【题型】填空题　【知识点】平面几何　【难度】medium
用斜二测画法画出水平放置的平面图形 $\triangle OAB$ 的直观图如图所示，已知 $O'D' = D'A' = D'B' = A'B' = 2$，则 $\triangle OAB$ 的面积为 \underline{\qquad}.

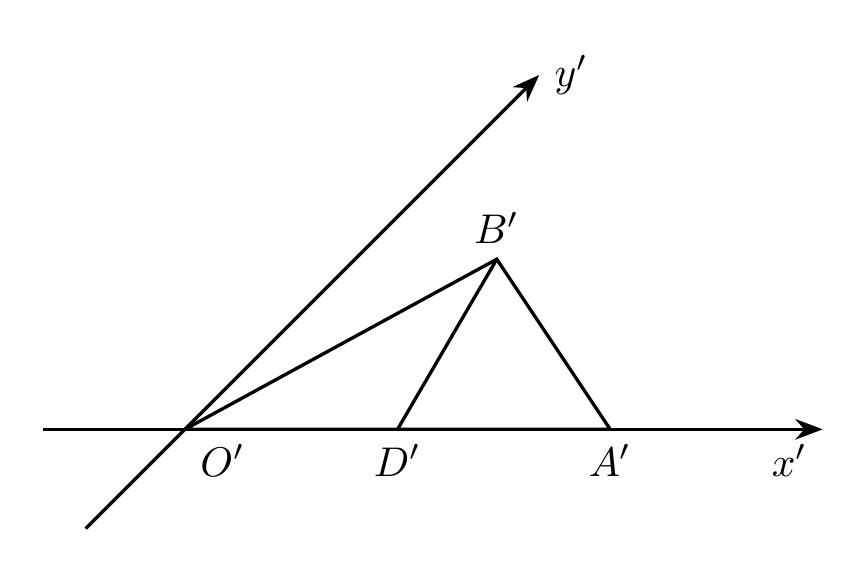
【解答】
【答案】$4\sqrt{6}$

【分析】先推导出原三角形的面积与其直观图面积之间的关系，并求出 $\triangle O'A'B'$ 的面积，由此可得出 $\triangle OAB$ 的面积。

【详解】不妨设 $\triangle MNP$ 的底边 $MN = a$，点 $P$ 到边 $MN$ 的距离为 $h$，则 $S_{\triangle MNP} = \dfrac{1}{2}ah$，如下图所示：

在斜二测直观图中，如下图所示：

点 $P'$ 到直线 $M'N'$ 的距离为 $h' = \dfrac{h}{2}\sin45^\circ = \dfrac{\sqrt{2}}{4}h$，

所以，$S_{\triangle M'N'P'} = \dfrac{1}{2}a \times \dfrac{\sqrt{2}}{4}h = \dfrac{\sqrt{2}}{4}S_{\triangle MNP}$，则 $S_{\triangle MNP} = 2\sqrt{2}S_{\triangle M'N'P'}$。

本题中，在直观图中，$O'D' = D'A' = D'B' = A'B' = 2$，

则 $\triangle A'B'D'$ 为等边三角形，则 $\angle O'B'D' = 30^\circ$，

$\angle O'B'A' = \angle O'B'D' + \angle A'B'D' = 30^\circ + 60^\circ = 90^\circ$，

所以，$O'B' = \sqrt{O'A'^2 - A'B'^2} = \sqrt{4^2 - 2^2} = 2\sqrt{3}$，

所以，$S_{\triangle O'A'B'} = \dfrac{1}{2}A'B' \cdot O'B' = \dfrac{1}{2} \times 2 \times 2\sqrt{3} = 2\sqrt{3}$，

则 $S_{\triangle OAB} = 2\sqrt{2}S_{\triangle O'A'B'} = 2\sqrt{2} \times 2\sqrt{3} = 4\sqrt{6}$。

故答案为：$4\sqrt{6}$。
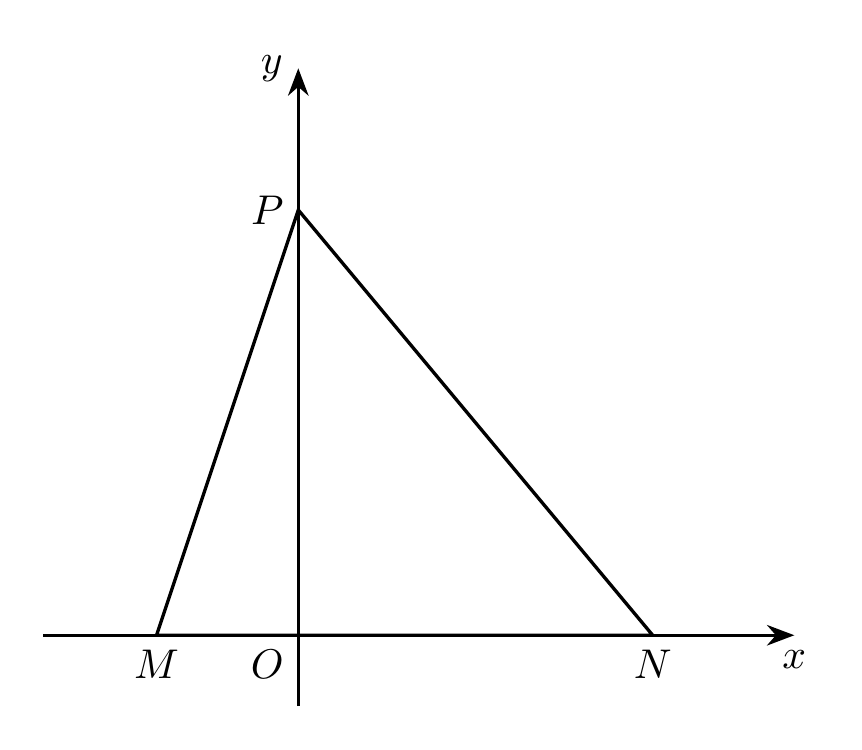
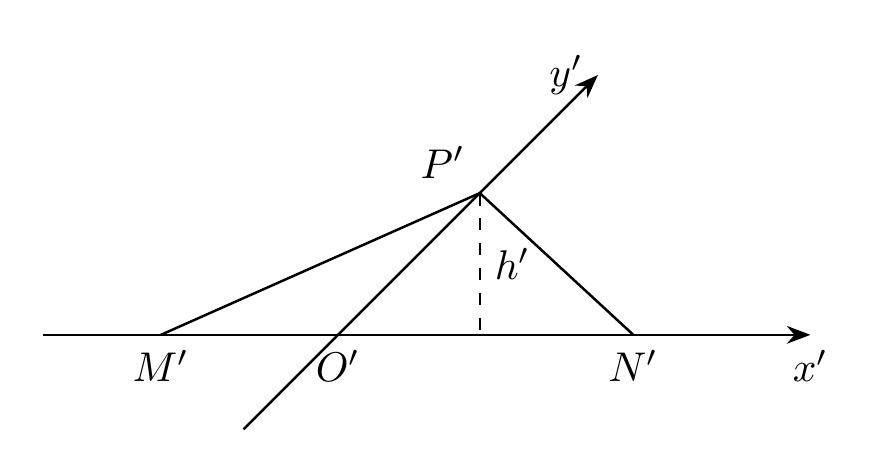
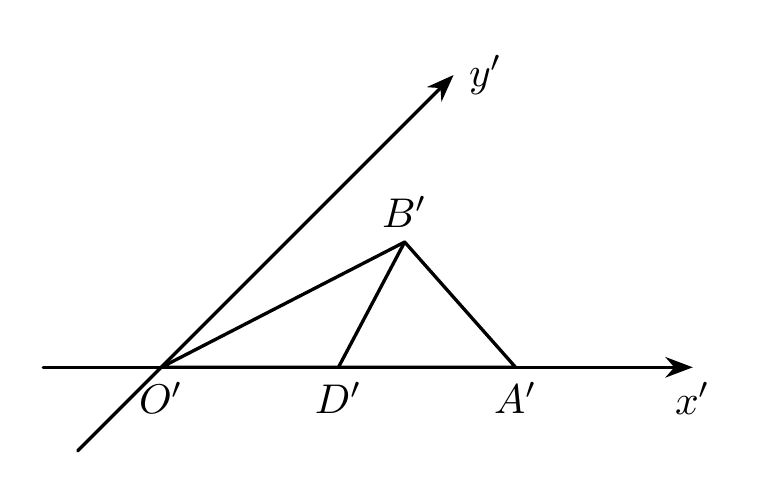